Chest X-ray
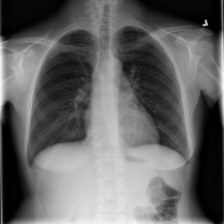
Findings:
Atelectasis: negative
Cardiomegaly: negative
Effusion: negative
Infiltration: negative
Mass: negative
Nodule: negative
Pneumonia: negative
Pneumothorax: negative
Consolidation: negative
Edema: negative
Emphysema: negative
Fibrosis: negative
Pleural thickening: negative
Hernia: negative